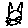
Label: cat